Interaction volume radius: 5 \u00c5
Interaction volume height: 25 \u00c5
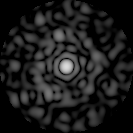
Disorder parameter: 0.8454